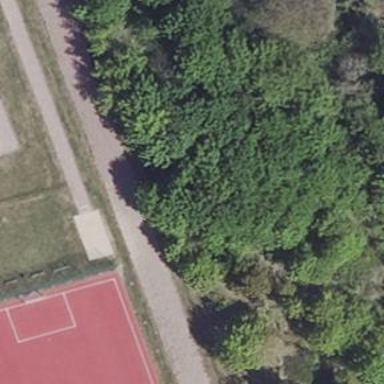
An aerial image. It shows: Track located within leisure land area.